Field crop: maize
Growth stage: 2
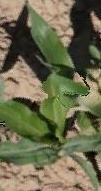
Species: maize